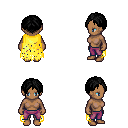
a pixel art fantasy rpg character, female body template, human, dark skin, yellow tattered cape, magenta pants, black parted hairstyle, four views (front, back, left, right), 2x2 character sprite sheet, small pixel art, hard edges, no anti-aliasing